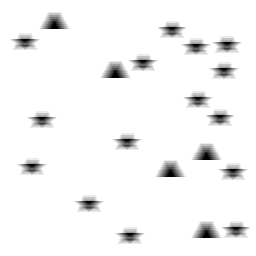
Squares: 0
Triangles: 5
Stars: 15
Total shapes: 20